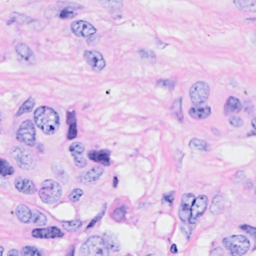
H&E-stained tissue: Breast